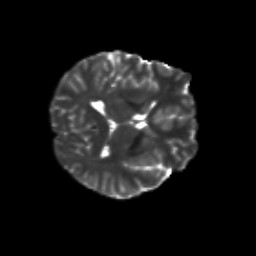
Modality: T2w
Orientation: axial
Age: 26
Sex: female
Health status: healthy
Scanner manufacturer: siemens
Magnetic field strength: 3 T
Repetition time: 8.6 s
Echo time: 0.095 s